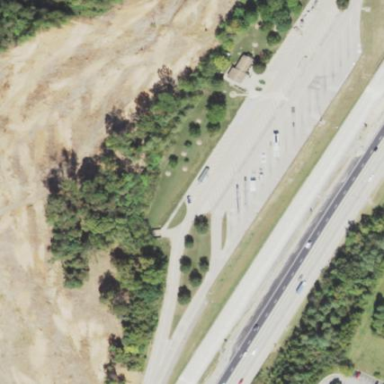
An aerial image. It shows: Rest area along the road.